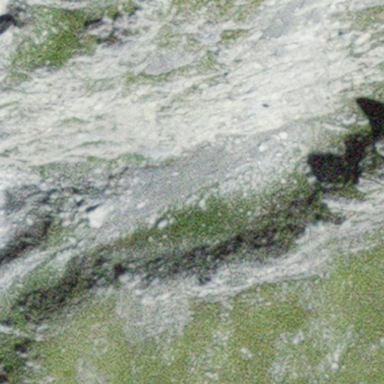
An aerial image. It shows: Natural scree.